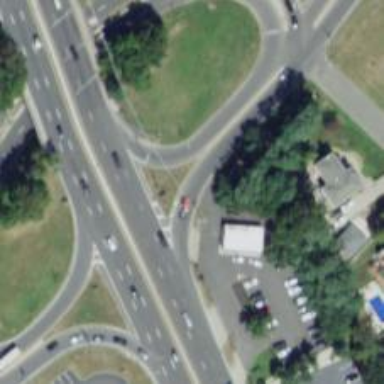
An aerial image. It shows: Trunk link highway.